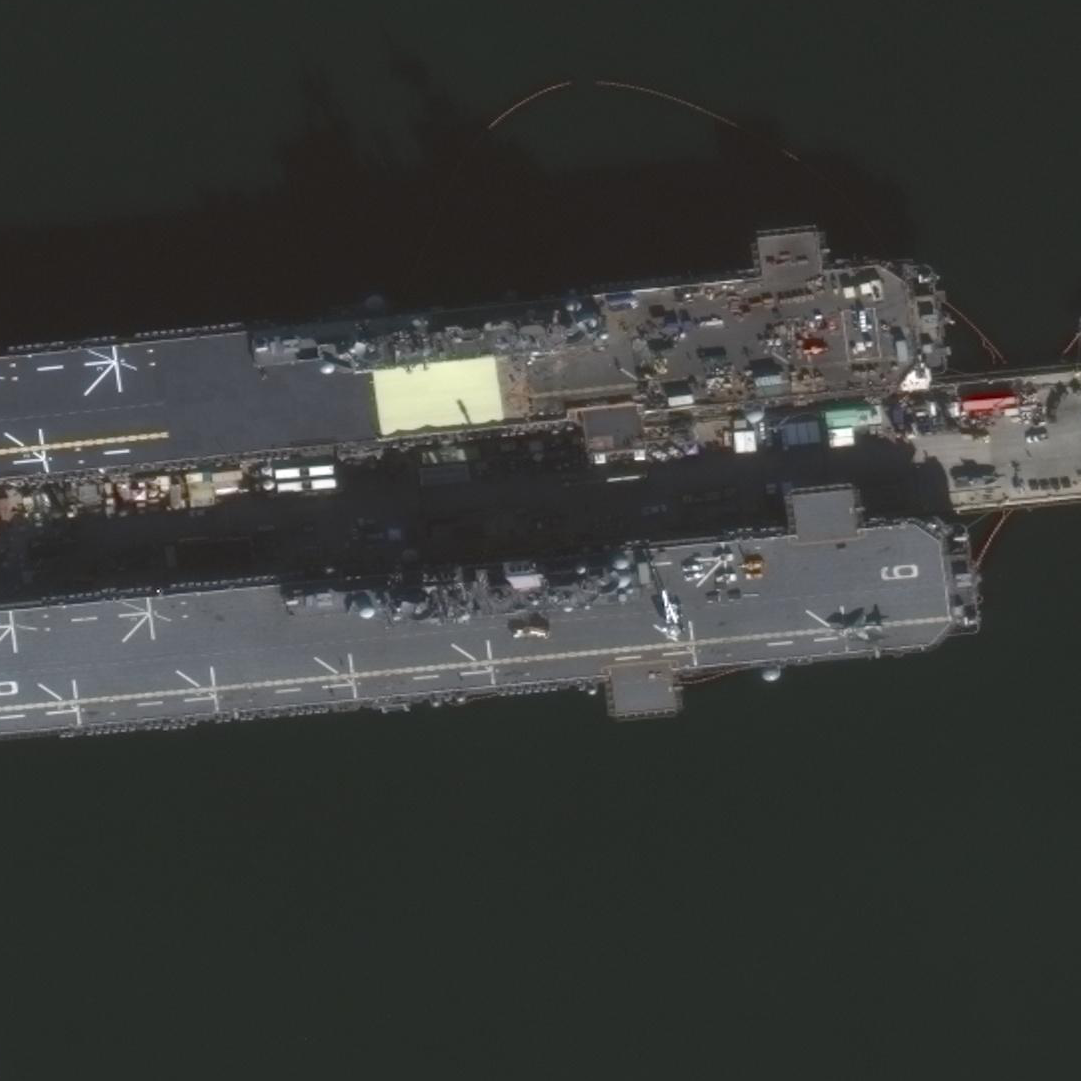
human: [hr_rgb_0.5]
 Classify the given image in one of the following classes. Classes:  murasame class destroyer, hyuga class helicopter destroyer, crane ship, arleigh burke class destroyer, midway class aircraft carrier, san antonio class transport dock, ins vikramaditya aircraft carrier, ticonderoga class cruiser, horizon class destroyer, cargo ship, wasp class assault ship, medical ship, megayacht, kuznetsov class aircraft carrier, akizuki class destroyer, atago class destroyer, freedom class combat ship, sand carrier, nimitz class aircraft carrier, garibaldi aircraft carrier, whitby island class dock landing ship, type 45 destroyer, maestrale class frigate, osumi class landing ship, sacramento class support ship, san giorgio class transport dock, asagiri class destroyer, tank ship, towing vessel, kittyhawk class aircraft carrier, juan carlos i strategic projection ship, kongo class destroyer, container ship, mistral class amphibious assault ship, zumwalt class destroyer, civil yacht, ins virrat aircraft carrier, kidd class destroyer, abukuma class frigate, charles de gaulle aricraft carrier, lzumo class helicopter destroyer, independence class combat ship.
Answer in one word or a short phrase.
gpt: Wasp class assault ship